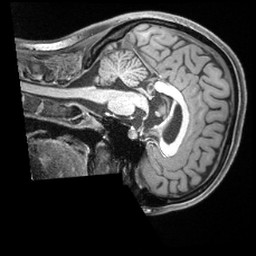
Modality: T1w
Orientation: sagittal
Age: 26
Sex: female
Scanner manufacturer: siemens
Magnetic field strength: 3 T
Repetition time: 2.4 s
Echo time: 0.00226 s